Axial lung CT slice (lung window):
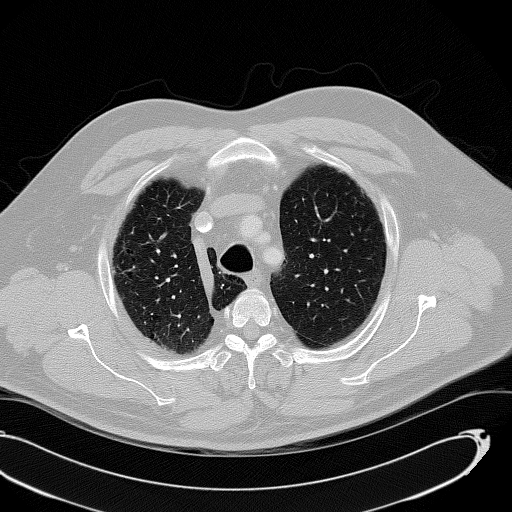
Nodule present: no